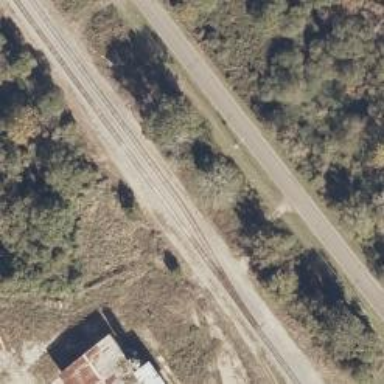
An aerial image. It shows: Railway siding for service.